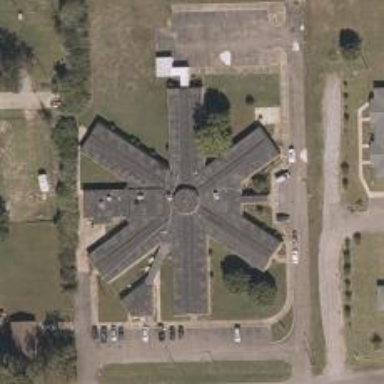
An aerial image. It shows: Nursing home.